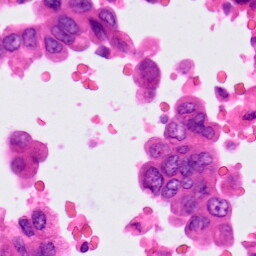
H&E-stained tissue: Lung